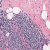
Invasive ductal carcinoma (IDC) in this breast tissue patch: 0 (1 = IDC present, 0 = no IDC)